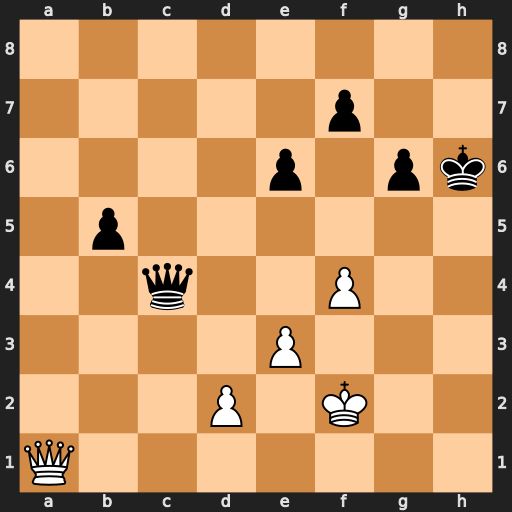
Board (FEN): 8/5p2/4p1pk/1p6/2q2P2/4P3/3P1K2/Q7
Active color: w
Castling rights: -
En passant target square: -
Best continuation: Qh8#